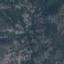
Land use / land cover class: HerbaceousVegetation